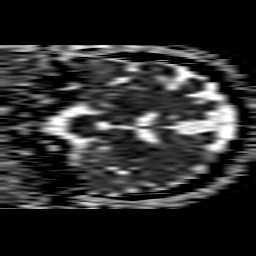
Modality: ADC
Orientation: coronal
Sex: female
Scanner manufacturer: philips
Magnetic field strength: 1.5 T
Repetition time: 3.641 s
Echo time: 0.09255 s